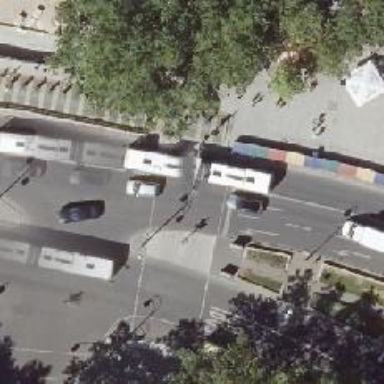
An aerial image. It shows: Road with traffic signals at the crossing.